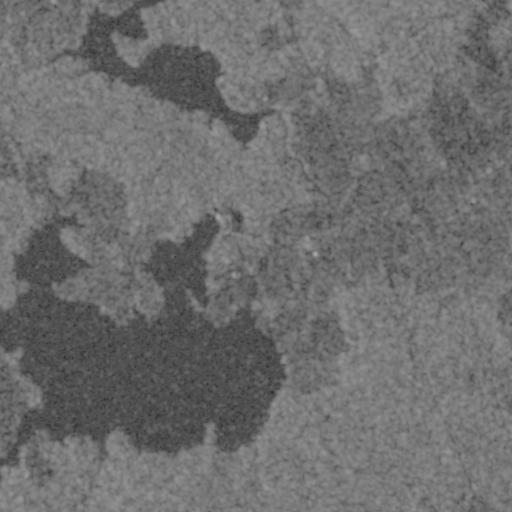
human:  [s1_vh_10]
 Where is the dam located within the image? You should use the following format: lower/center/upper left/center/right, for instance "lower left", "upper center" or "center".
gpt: The dam is located in the center of the image.
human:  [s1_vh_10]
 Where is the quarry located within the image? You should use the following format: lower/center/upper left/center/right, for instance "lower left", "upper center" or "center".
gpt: The quarry is located in the upper right of the image.
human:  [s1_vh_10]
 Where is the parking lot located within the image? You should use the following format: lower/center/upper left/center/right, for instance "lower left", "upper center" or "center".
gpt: There is no parking lot in the image.

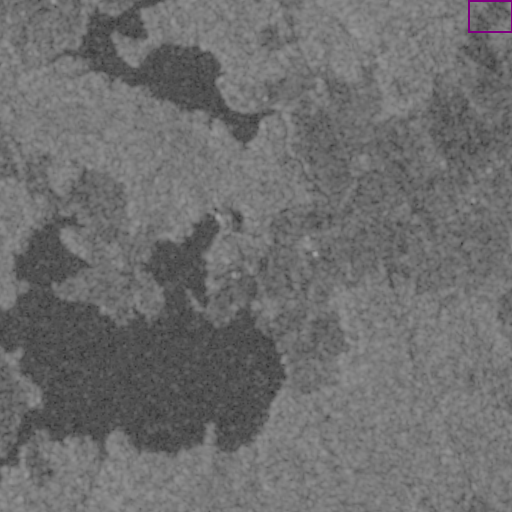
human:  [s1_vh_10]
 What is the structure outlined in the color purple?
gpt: The structure outlined in purple is a quarry.
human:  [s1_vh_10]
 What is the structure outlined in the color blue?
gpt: There is no blue outline.